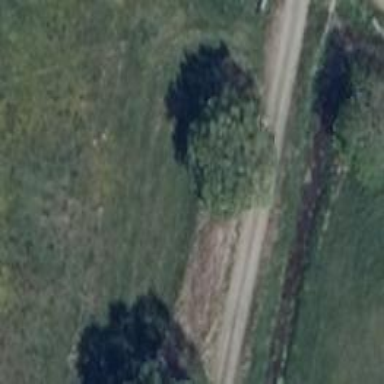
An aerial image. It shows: Deciduous tree with broadleaved leaves.